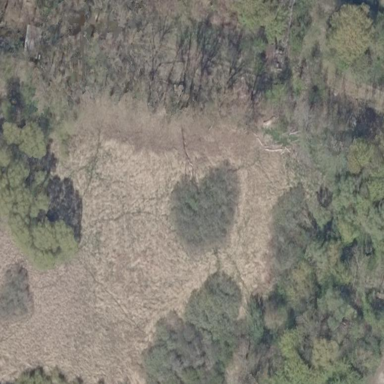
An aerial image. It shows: Beautiful wet meadow natural wetland.